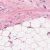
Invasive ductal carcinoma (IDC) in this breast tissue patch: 0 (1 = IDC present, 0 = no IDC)